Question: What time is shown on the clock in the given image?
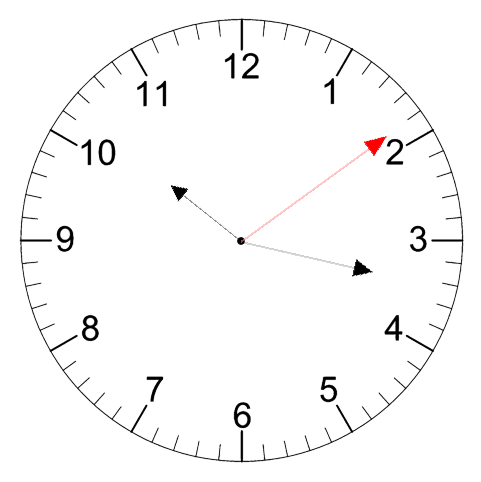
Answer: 10:17:09